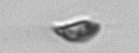
Label: Cryptophyta